Field crop: maize
Growth stage: 2
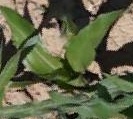
Species: maize